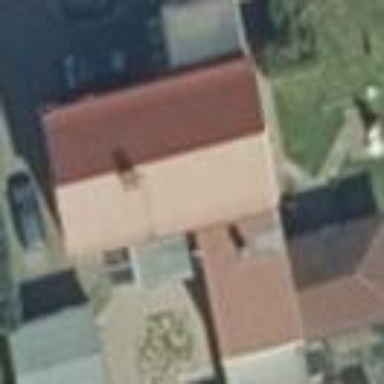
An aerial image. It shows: Simple house.